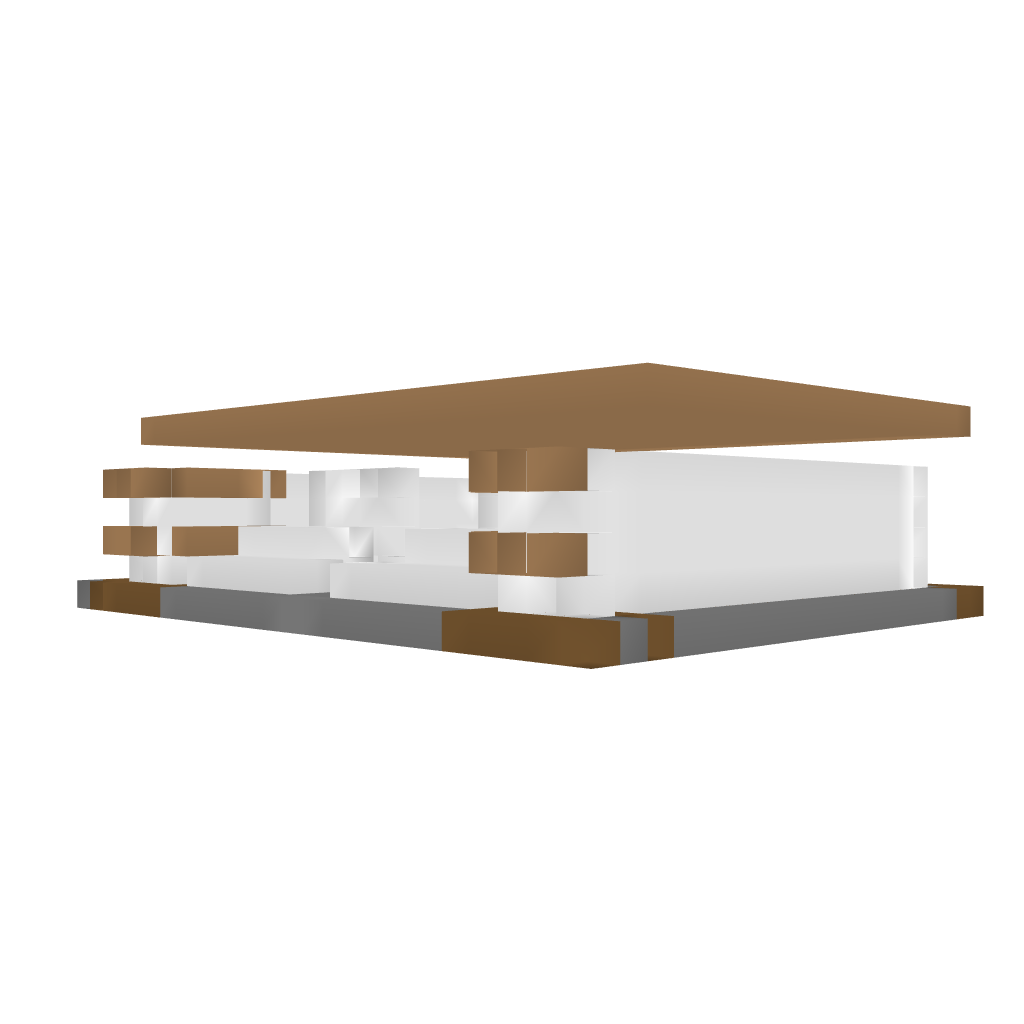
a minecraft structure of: Small Modern House bad low quality